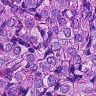
Metastatic tissue present: yes